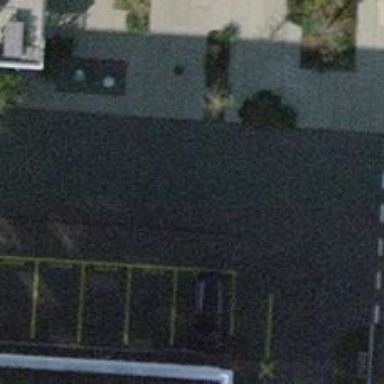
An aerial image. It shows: Footway surfaced with paving stones.